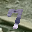
Label: 7